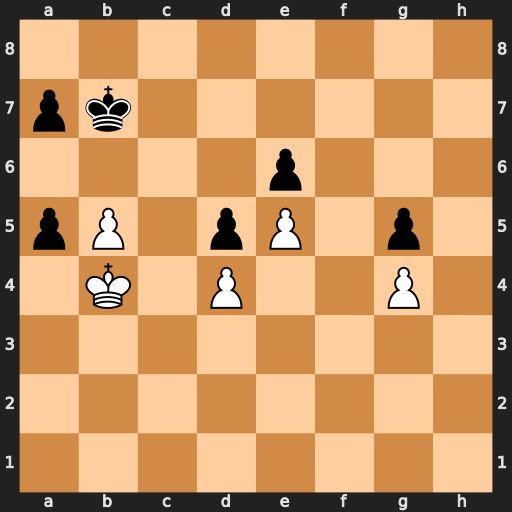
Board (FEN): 8/pk6/4p3/pP1pP1p1/1K1P2P1/8/8/8
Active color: w
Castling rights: -
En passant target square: -
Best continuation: Kxa5 Kc8 Ka6 Kb8 b6 Ka8 Kb5 Kb7 bxa7